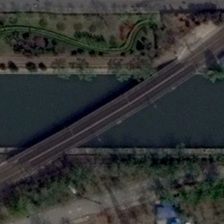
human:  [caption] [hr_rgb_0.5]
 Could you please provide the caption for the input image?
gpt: many green trees are in two sides of a river with a bridge on it .

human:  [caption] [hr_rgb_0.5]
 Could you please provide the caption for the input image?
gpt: many green trees are in two sides of a river with a bridge on it .

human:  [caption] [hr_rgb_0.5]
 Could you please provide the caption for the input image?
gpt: many green trees are in two sides of a river with a bridge on it .

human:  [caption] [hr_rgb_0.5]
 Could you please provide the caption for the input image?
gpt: many green trees are in two sides of a river with a bridge on it .

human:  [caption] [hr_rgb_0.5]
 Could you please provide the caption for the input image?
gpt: many green trees are in two sides of a river with a bridge on it .